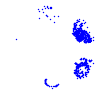
Particle: pion